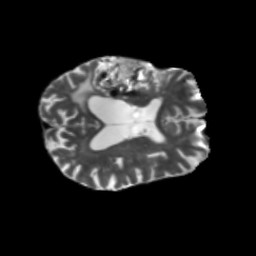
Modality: T2w
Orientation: axial
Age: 68
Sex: male
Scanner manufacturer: siemens
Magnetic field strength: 3 T
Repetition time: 5.47 s
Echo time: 0.0854 s